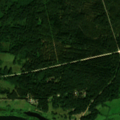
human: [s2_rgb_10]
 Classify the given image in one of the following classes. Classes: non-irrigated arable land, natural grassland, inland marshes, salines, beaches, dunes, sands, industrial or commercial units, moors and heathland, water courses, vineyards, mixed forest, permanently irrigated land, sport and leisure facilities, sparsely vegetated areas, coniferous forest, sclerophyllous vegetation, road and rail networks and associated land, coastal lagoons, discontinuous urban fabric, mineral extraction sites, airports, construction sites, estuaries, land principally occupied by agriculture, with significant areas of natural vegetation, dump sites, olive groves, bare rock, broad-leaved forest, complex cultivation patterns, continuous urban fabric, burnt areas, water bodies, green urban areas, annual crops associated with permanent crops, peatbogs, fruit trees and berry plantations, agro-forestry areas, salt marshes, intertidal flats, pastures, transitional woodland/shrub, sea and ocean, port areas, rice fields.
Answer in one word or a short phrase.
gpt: pastures, land principally occupied by agriculture, with significant areas of natural vegetation, broad-leaved forest, mixed forest